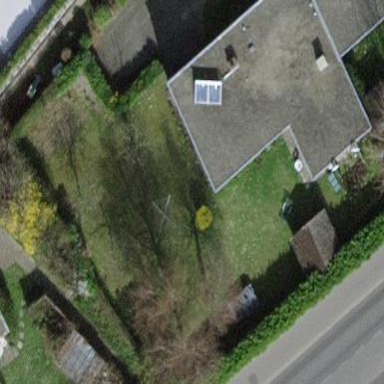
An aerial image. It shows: Garden enclosed by fence.